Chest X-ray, AP view. Patient: 23 years old, sex F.
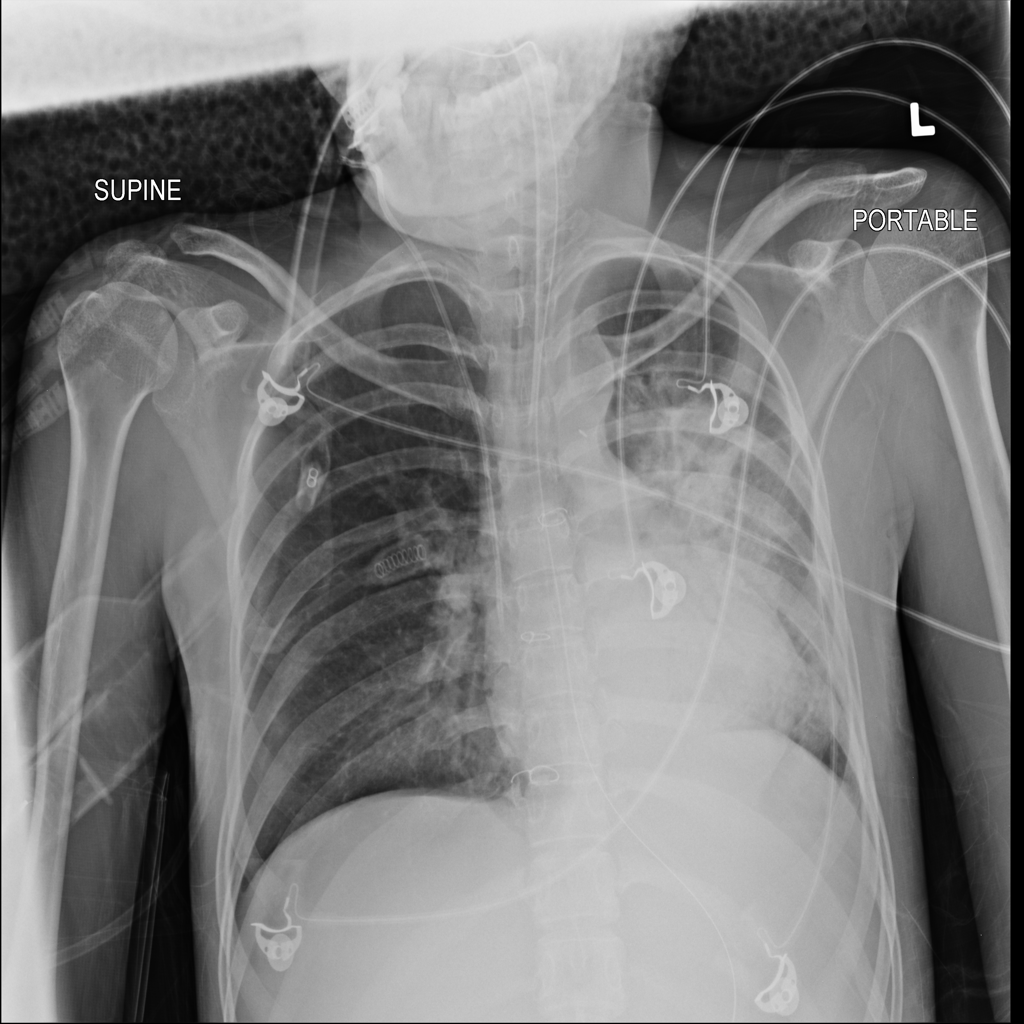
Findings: Consolidation